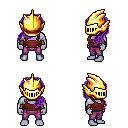
a pixel art fantasy rpg character, male body template, dark elf, purple skin, maroon pirate shirt, magenta pants, purple princess hairstyle, gold helm, leather bracers, four views (front, back, left, right), 2x2 character sprite sheet, small pixel art, hard edges, no anti-aliasing